Question: I want to change the of every i have instead of displaying the of the app
I tried 'InitAppointmentDisplayText' event but it only changes the toolTip of the app
'''
private void schedulerControl1_InitAppointmentDisplayText(object sender, AppointmentDisplayTextEventArgs e)
{
e.Text = string.Format("Schedule: {0}, Time: {1}", e.Appointment.Description, e.Appointment.Start.ToShortTimeString());
e.Description = string.Format("Schedule: {0}, Time: {1}", e.Appointment.Description, e.Appointment.Start.ToShortTimeString());
}
'''

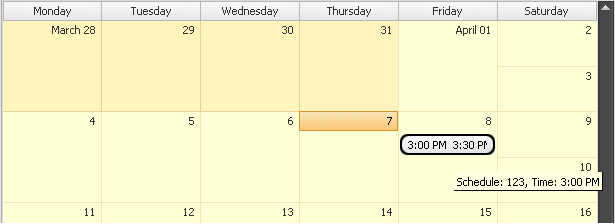
Answer: You should handle the InitAppointmentDisplayText event and also set the Scheduler.Views.MonthView properties as shown below:
'''
schedulerControl1.Views.MonthView.AppointmentDisplayOptions.EndTimeVisibility = DevExpress.XtraScheduler.AppointmentTimeVisibility.Never;
schedulerControl1.Views.MonthView.AppointmentDisplayOptions.StartTimeVisibility = DevExpress.XtraScheduler.AppointmentTimeVisibility.Never;
schedulerControl1.Views.MonthView.AppointmentDisplayOptions.TimeDisplayType = DevExpress.XtraScheduler.AppointmentTimeDisplayType.Text;
private void schedulerControl1_InitAppointmentDisplayText(object sender, DevExpress.XtraScheduler.AppointmentDisplayTextEventArgs e) {
e.Text = "test";
}
'''
Please refer to the following topics in our documentation to learn how to implement custom edit forms:
<URL>
<URL>